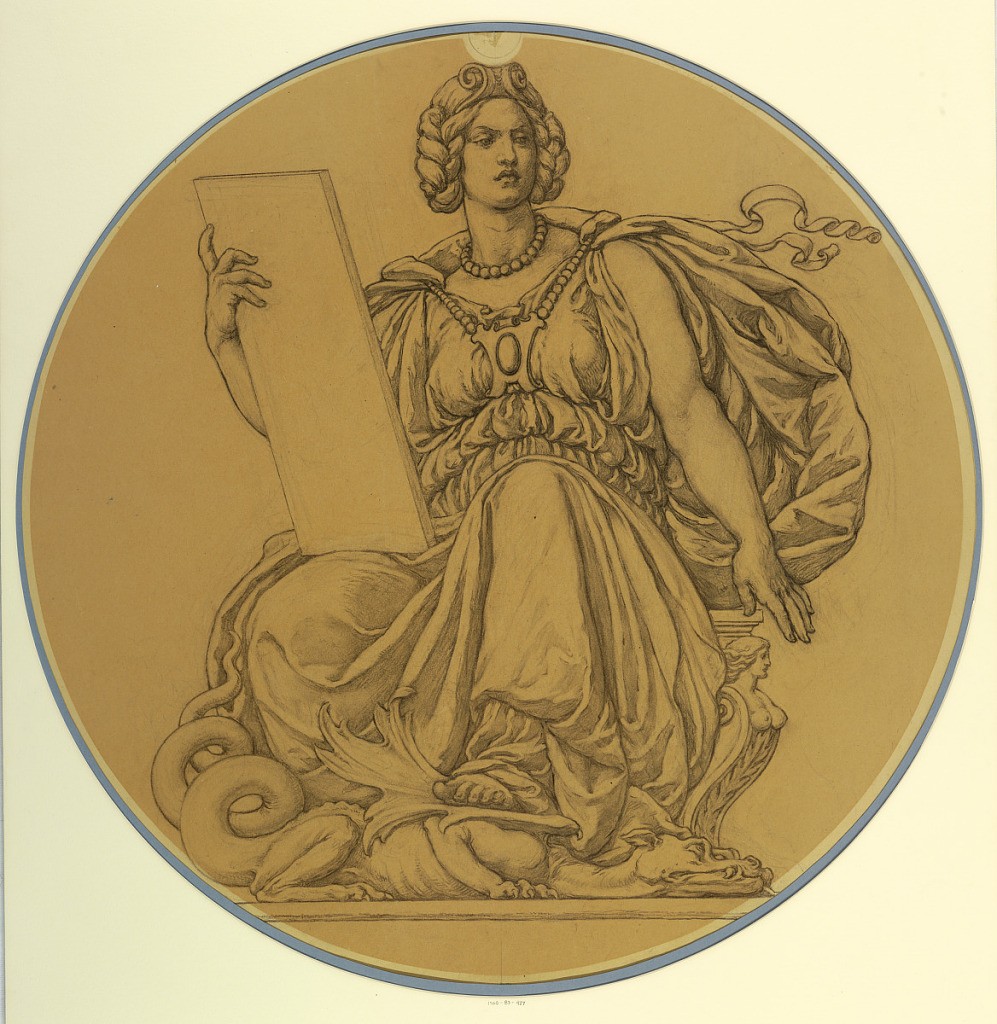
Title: Study for "Law," Lunette in Hudson County Courthouse, Jersey City, NJ
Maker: Kenyon Cox, American, 1856–1919
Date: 1910
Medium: Charcoal and graphite on off-white wove paper, laid down
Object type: Drawing
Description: Seated allegorical female figure representing the Law.  She holds a tablet in her right hand, while her left arm gestures towards a dragon, crushed under her left foot.